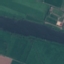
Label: River